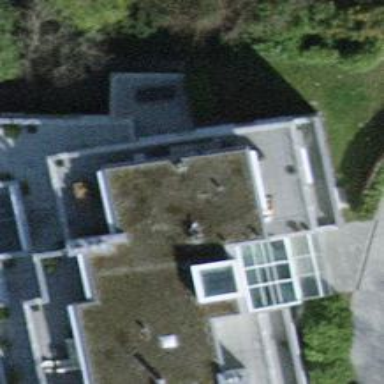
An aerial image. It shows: The building has flat roof that is oriented across.